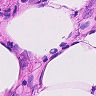
Metastatic tissue present: no